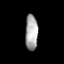
Tissue: lung
Cell type: Epithelial cells
Senescence score: 0.2318
Nuclear area (px): 438
Mean DAPI intensity: 168.427